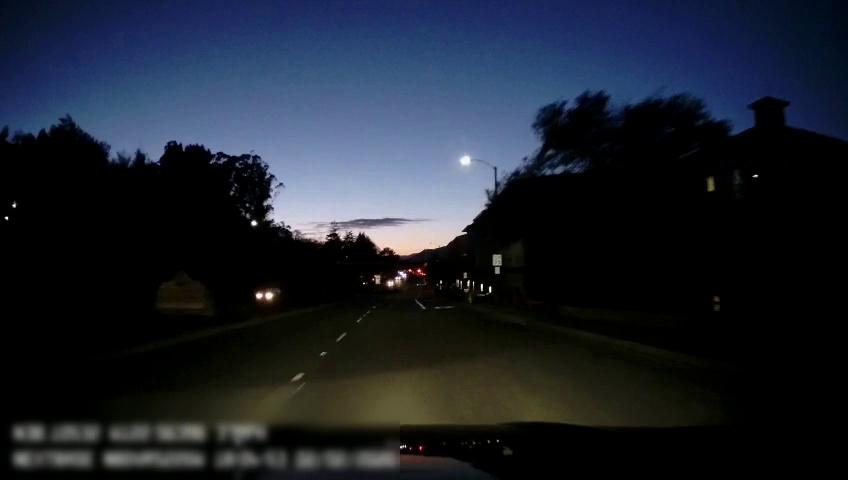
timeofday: Dusk/Dawn/Twilight
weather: Other
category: Drivable Space
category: Drivable Space
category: Vehicles | Car
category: Lanes | Alternate Lane
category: Lanes | Alternate Lane
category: Traffic | Signs